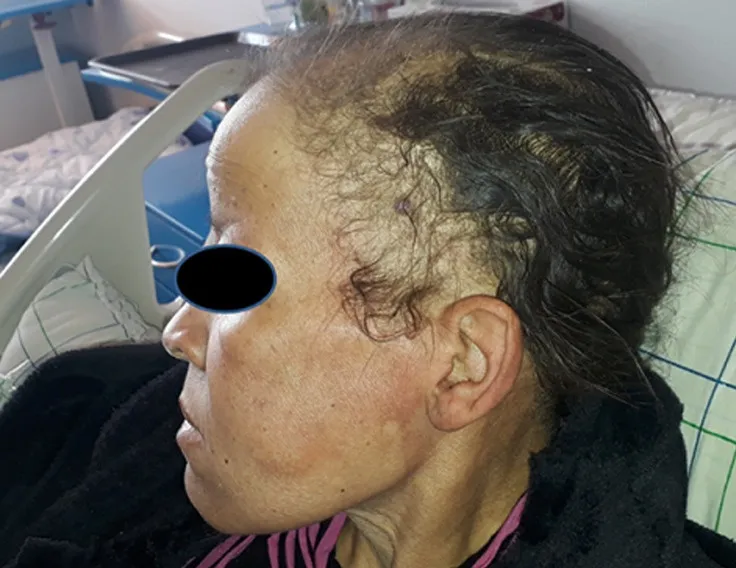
alopecia.
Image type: medical_photograph (skin_photograph)